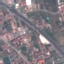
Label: Highway